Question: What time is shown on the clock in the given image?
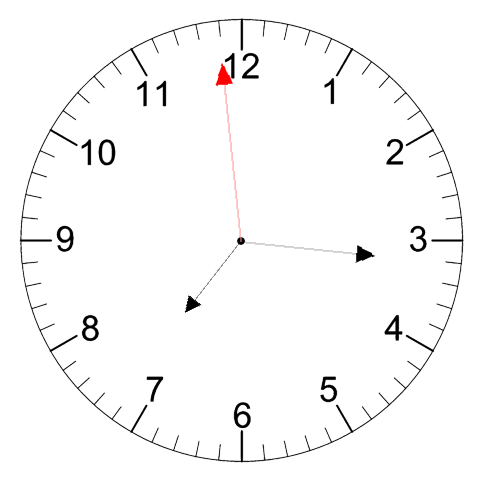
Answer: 07:15:59